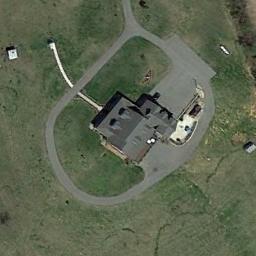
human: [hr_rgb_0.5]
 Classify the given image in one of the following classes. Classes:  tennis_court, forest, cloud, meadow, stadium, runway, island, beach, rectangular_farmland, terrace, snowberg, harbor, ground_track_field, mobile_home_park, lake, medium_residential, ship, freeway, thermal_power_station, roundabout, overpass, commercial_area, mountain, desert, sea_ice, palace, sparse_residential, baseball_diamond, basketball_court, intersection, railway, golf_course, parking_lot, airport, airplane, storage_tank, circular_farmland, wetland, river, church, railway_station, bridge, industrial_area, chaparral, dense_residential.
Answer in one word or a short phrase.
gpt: sparse_residential